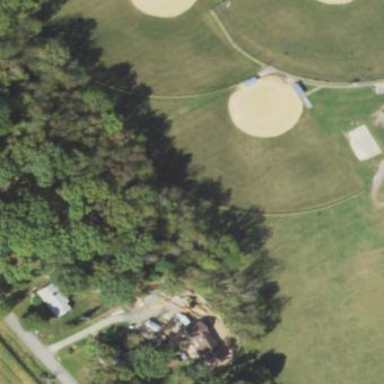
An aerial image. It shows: Softball pitch for leisure sports.